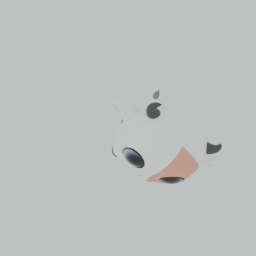
Label: animals